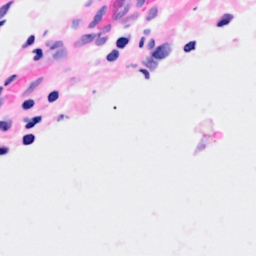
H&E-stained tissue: Breast